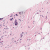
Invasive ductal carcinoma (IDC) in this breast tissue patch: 0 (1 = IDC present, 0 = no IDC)